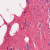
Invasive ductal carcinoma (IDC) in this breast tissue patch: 0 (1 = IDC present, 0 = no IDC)